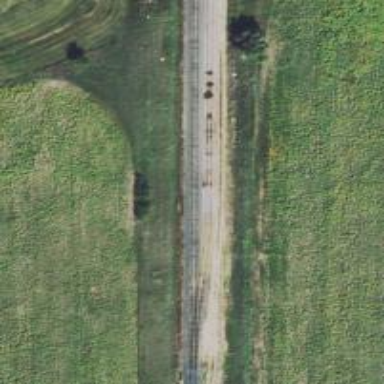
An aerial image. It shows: Railway track.